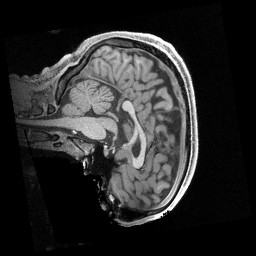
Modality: T1w
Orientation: sagittal
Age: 21
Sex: male
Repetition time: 2.4 s
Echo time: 0.00222 s